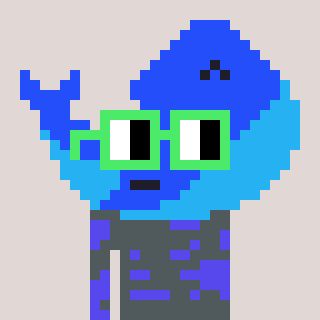
a pixel art character with square light green glasses, a whale-shaped head and a computerblue-colored body on a warm background